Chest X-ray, PA view. Patient: 37 years old, sex M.
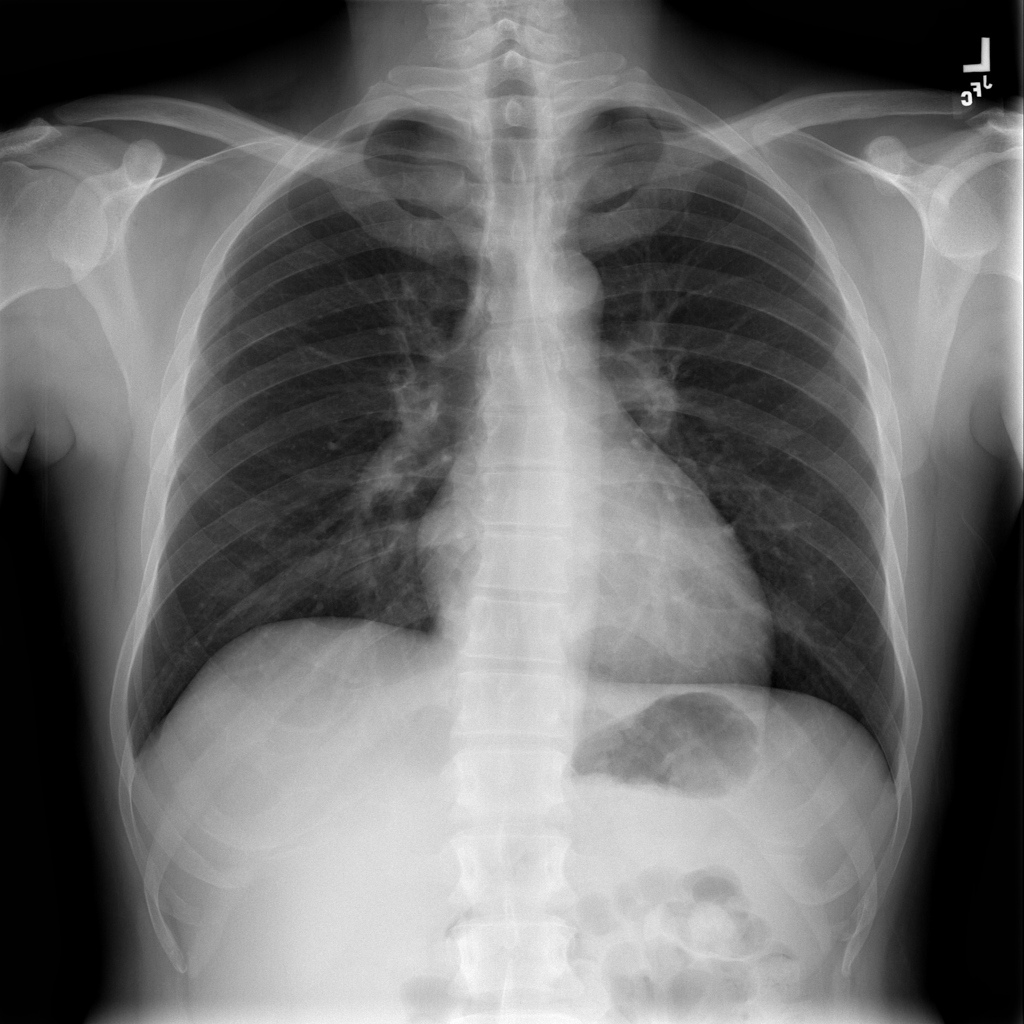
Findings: No Finding